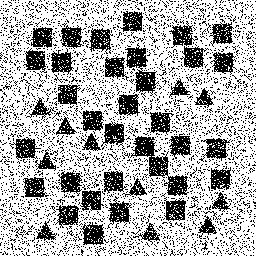
Squares: 33
Triangles: 11
Stars: 0
Total shapes: 44